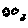
Label: cloud